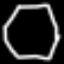
Label: octagon